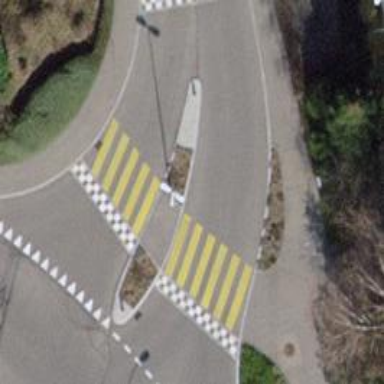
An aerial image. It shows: Marked crossing with traffic calming table and island in the middle.